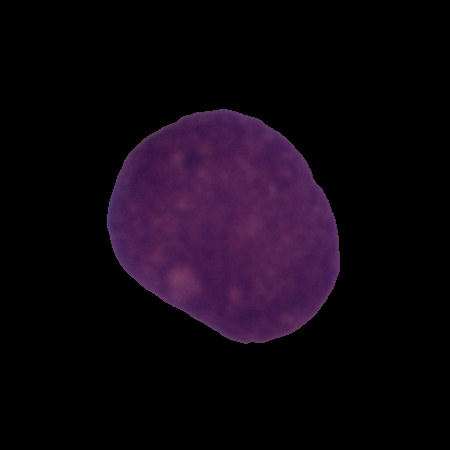
Label: cancer